Question: During the development of the client side of Sea Battle I stumbled on this problem.
I have two panels: with ships and with board.
Look at this screen:

Every ship and gameboard is a table. Each cell of the table has it's id (1-100). I drag my ships using "draggable" plugin. Board is a "droppable" element. How do I to define those td-board elements over wich the ships is?
For example, on that screen it should be noted cells with id: 12, 13, 14, 15.
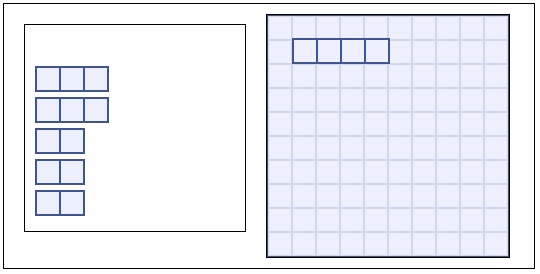
Answer: You could use the data- attribute to differentiate one td from the other and matching it with whatever logic you use to generate the ships. When the drop event fires you can figure out what td you are dealing with.
However, you will likely run into rendering issues as soon as you start trying to add fancy styling to the td elements. Needless to say that you are pushing the boundaries of what table markup is meant for. I would suggest to play with the canvas element and try to build your game with it.